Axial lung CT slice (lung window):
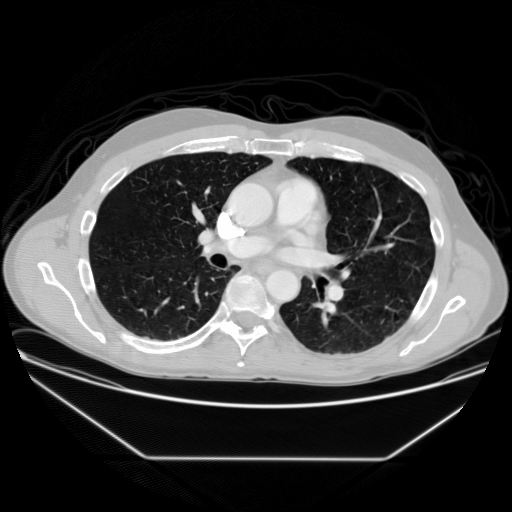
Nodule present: no